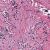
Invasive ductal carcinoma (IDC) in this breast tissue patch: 0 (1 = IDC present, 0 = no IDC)